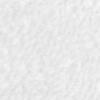
Label: no_change